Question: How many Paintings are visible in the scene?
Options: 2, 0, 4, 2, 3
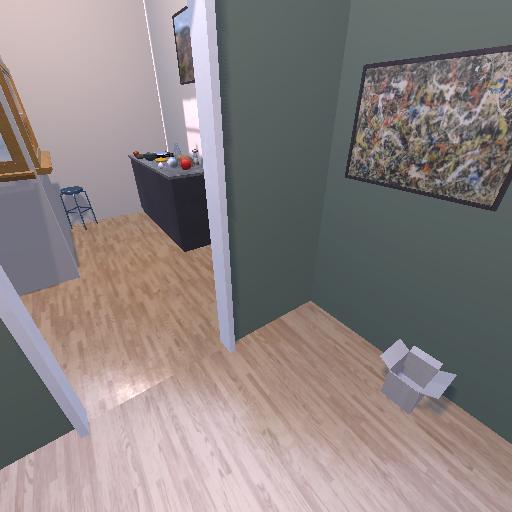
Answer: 2